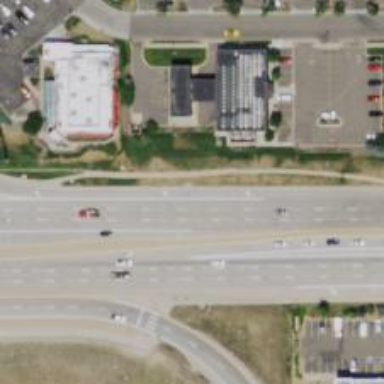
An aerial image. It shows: Trunk link highway.